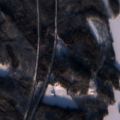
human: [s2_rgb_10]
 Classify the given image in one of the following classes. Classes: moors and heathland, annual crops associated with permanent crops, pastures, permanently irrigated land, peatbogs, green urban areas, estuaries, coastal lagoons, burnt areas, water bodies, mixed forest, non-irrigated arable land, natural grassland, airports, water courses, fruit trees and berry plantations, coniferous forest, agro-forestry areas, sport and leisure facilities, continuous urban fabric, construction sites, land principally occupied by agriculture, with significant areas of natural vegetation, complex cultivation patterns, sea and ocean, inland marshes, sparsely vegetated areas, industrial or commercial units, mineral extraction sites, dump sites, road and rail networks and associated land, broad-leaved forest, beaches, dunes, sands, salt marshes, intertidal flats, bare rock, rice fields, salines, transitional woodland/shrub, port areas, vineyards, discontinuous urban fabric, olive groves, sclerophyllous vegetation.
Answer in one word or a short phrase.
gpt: coniferous forest, mixed forest, water bodies